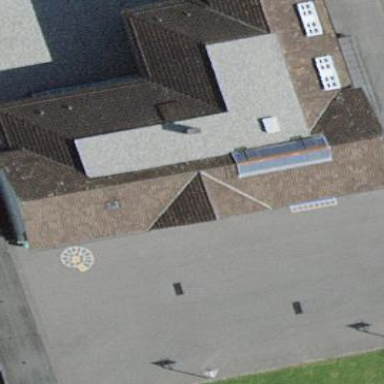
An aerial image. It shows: School building with gabled roof.